Field crop: maize
Growth stage: 2
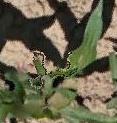
Species: maize